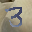
Label: 3